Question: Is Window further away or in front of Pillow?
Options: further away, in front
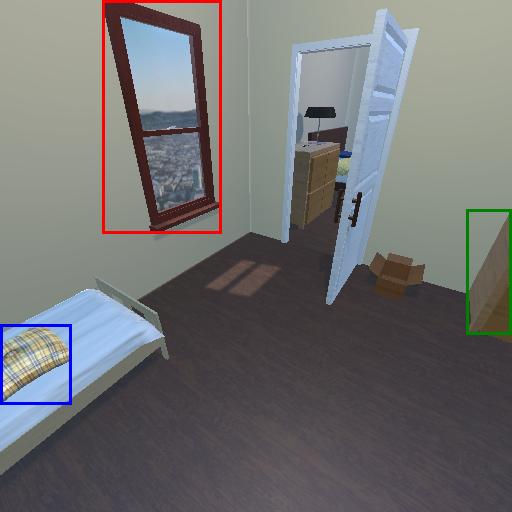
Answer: further away